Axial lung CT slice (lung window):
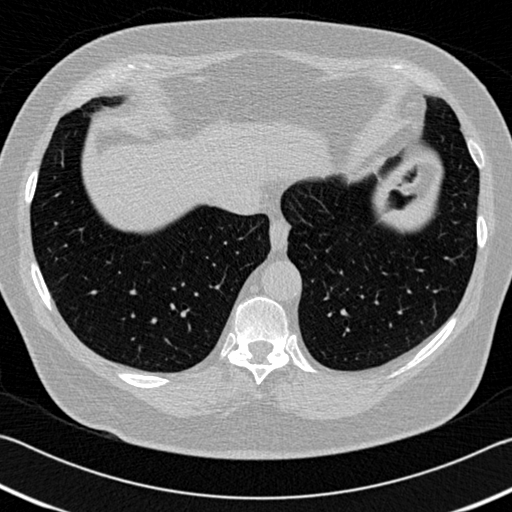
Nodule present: no